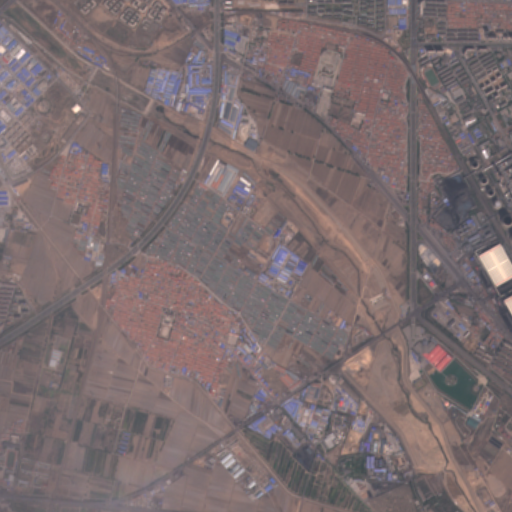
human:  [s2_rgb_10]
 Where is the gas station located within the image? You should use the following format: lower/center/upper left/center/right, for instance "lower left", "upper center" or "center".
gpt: The gas station is located in the upper right of the image.
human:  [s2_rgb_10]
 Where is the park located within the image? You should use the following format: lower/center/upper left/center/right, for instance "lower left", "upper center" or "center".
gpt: The park is located in the lower right of the image.
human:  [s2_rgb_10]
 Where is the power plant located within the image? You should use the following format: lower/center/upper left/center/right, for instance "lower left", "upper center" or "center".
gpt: The power plant is located in the center right of the image.
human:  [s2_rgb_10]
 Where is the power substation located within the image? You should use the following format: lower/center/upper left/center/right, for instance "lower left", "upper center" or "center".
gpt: The power substation is located in the upper left of the image.
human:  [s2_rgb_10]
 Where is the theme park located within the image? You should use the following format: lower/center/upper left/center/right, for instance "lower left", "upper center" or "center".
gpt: The theme park is located in the lower right of the image.
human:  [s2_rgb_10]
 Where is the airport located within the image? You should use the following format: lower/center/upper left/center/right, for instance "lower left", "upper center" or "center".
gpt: There is no airport in the image.